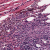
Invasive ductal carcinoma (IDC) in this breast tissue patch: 0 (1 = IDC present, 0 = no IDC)